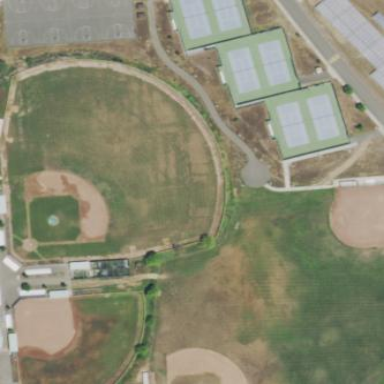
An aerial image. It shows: Multi-sport pitch for leisure activities.